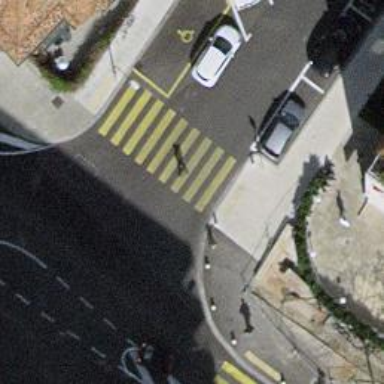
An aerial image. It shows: Kerb barrier.